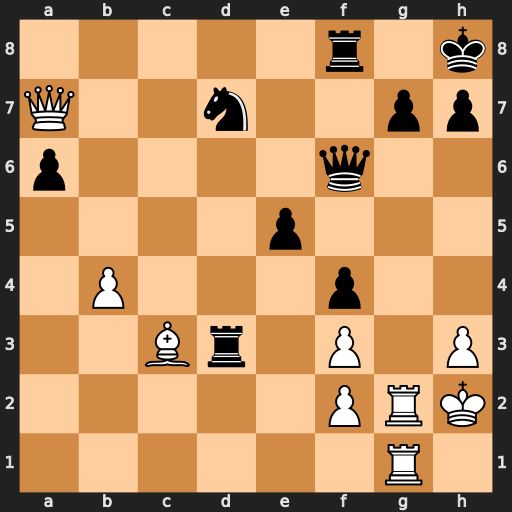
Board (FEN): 5r1k/Q2n2pp/p4q2/4p3/1P3p2/2Br1P1P/5PRK/6R1
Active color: w
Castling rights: -
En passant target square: -
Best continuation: Rxg7 Qxg7 Rxg7